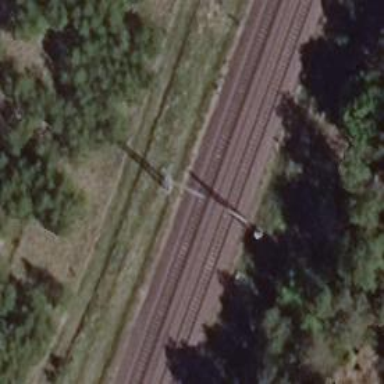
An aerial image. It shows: Single railway track with electrification through contact line.